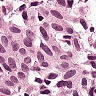
Metastatic tissue present: yes